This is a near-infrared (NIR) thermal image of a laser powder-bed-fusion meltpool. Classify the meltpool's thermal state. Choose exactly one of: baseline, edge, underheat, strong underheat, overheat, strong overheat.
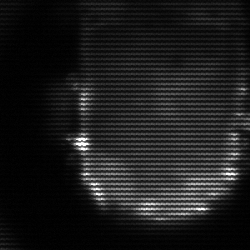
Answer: baseline